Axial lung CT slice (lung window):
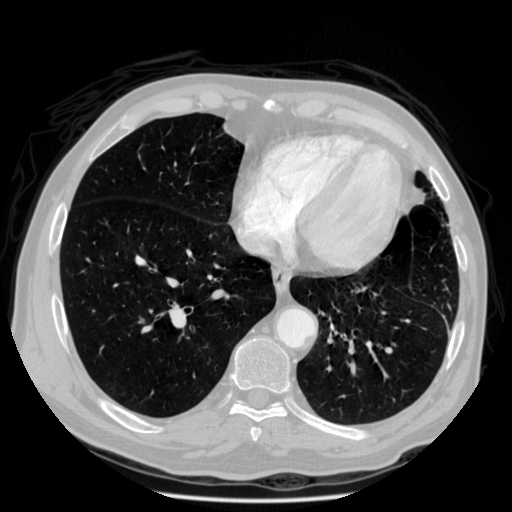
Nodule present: no